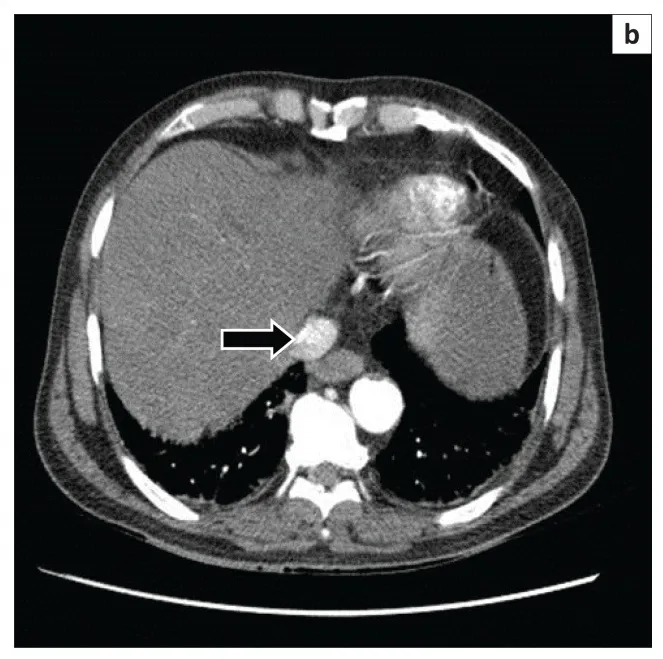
Contrast is also seen in the renal veins; (b) Contrast seen in the hepatic inferior vena cava (arrow) but with less attenuation (HU - 150) owing to reflux from right atrium.
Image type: radiology (ct)